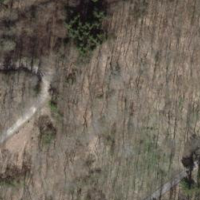
EUNIS habitat code: 41
Species observed at this site:
Ilex aquifolium